Question: How can I change the color of the underline of the selected tab on the new <URL>?
The <URL>', 'TabLayout' doesn't seem to have such a method.

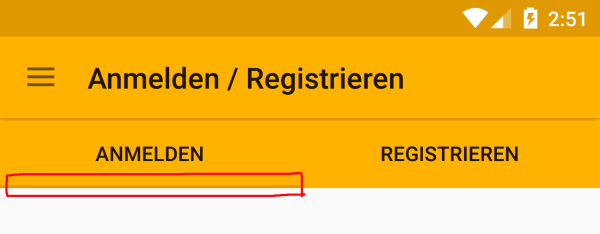
Answer: Use 'app:tabIndicatorColor'.
'''
<android.support.design.widget.TabLayout
android:id="@+id/tabs"
android:layout_width="match_parent"
android:layout_height="wrap_content"
app:tabIndicatorColor="@android:color/white" />
'''
Make sure you have this 'namespace': 'xmlns:app="http://schemas.android.com/apk/res-auto"'
<URL>.